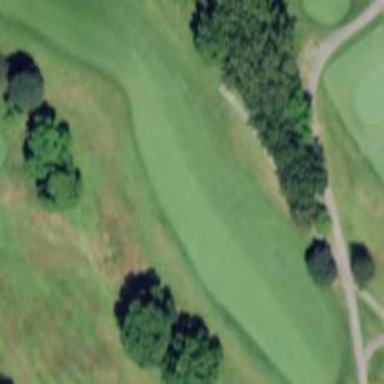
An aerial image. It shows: Golf pitch for leisure land.